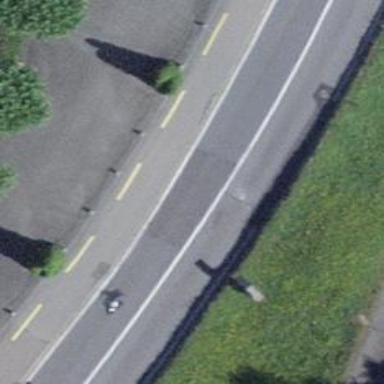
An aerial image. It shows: Sidewalk path.